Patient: sex F, age 62
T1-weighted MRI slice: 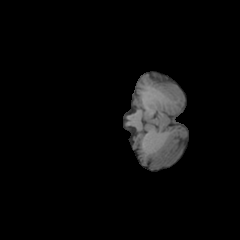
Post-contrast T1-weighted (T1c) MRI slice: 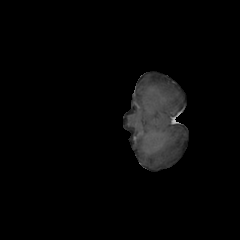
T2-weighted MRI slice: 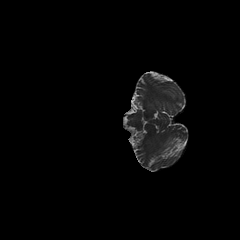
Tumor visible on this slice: no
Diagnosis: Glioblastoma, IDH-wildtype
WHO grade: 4